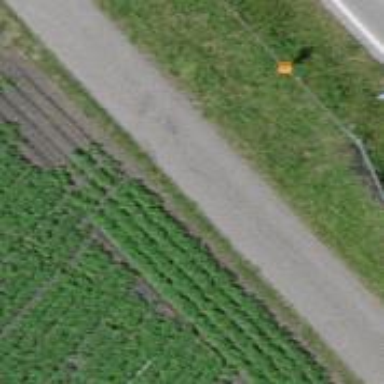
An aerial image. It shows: View of pole with roofed pipeline marker.